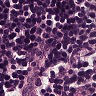
Metastatic tissue present: no